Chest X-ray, PA view. Patient: 62 years old, sex F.
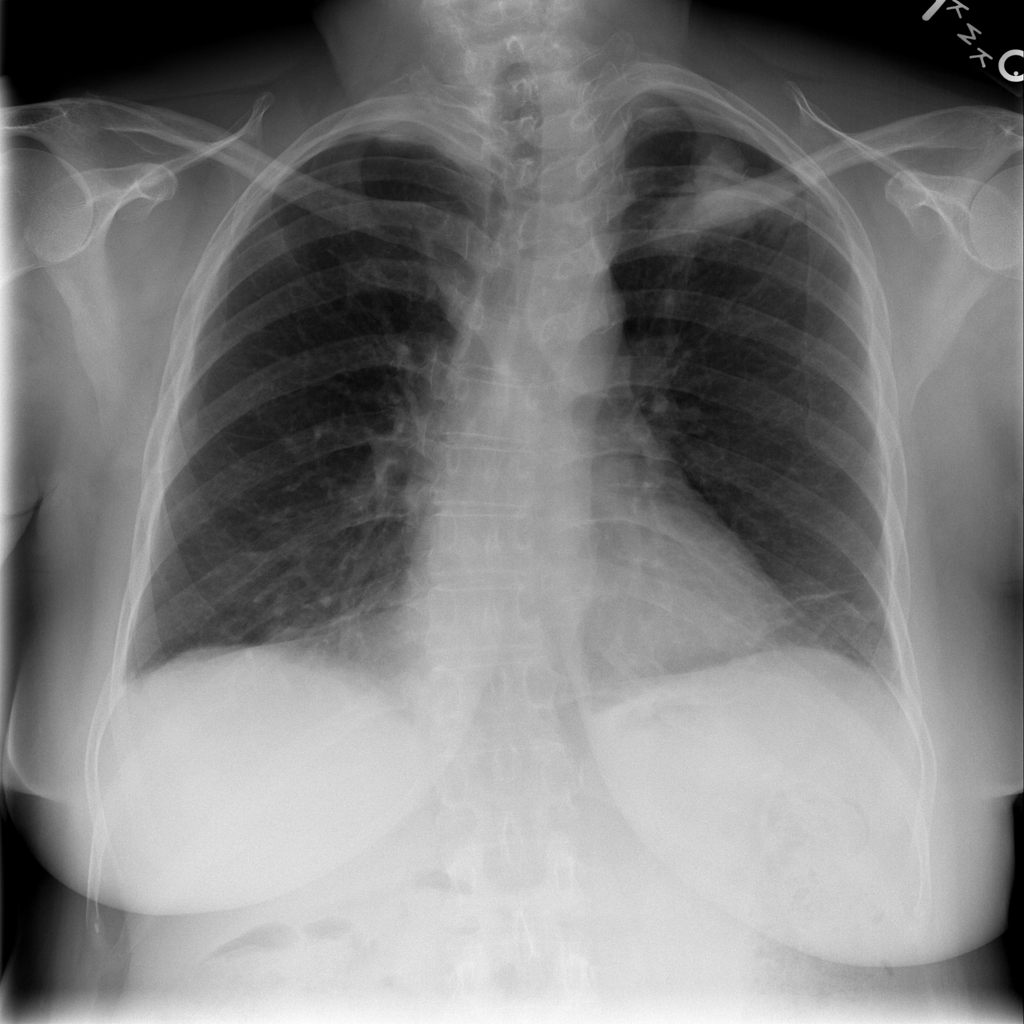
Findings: Atelectasis, Mass, Pleural_Thickening, Pneumothorax